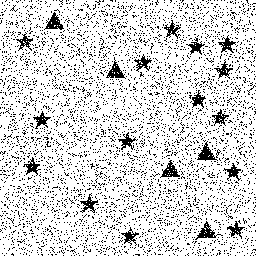
Squares: 0
Triangles: 5
Stars: 15
Total shapes: 20